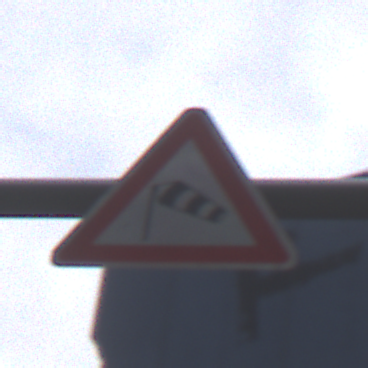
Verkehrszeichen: SeitenwindVonLinks
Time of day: MorningAfternoon
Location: Outdoor (Urban)
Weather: PartlyCloudy
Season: NotSpecified
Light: Natural